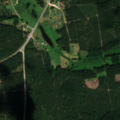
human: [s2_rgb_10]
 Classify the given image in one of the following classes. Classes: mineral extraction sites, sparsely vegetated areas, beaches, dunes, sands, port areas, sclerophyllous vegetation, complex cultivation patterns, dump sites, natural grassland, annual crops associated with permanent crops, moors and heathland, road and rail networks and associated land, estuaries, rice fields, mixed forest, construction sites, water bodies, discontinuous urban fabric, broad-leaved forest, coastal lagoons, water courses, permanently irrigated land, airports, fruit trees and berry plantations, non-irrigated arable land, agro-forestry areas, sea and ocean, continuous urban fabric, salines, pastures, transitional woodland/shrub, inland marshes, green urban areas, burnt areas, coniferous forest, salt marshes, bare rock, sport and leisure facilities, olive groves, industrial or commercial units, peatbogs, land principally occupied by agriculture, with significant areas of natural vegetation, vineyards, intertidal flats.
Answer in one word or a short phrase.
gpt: pastures, complex cultivation patterns, coniferous forest, mixed forest, transitional woodland/shrub